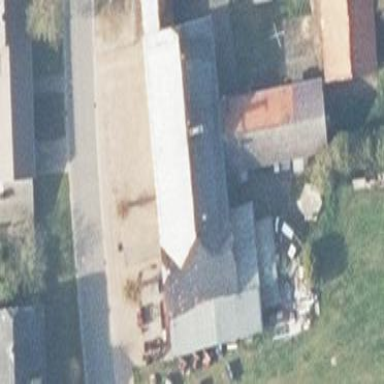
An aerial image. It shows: Restaurant building.